Question: im new to django, i created a superuser for the admin page and i installed bootstrap3 as well and put it in the installed app section. My admin page however has no style compared to the tutorial im using
I have bootstrap3 installed and put it in settings.py section. if you need more info you can ask, im new to stack overflow as well

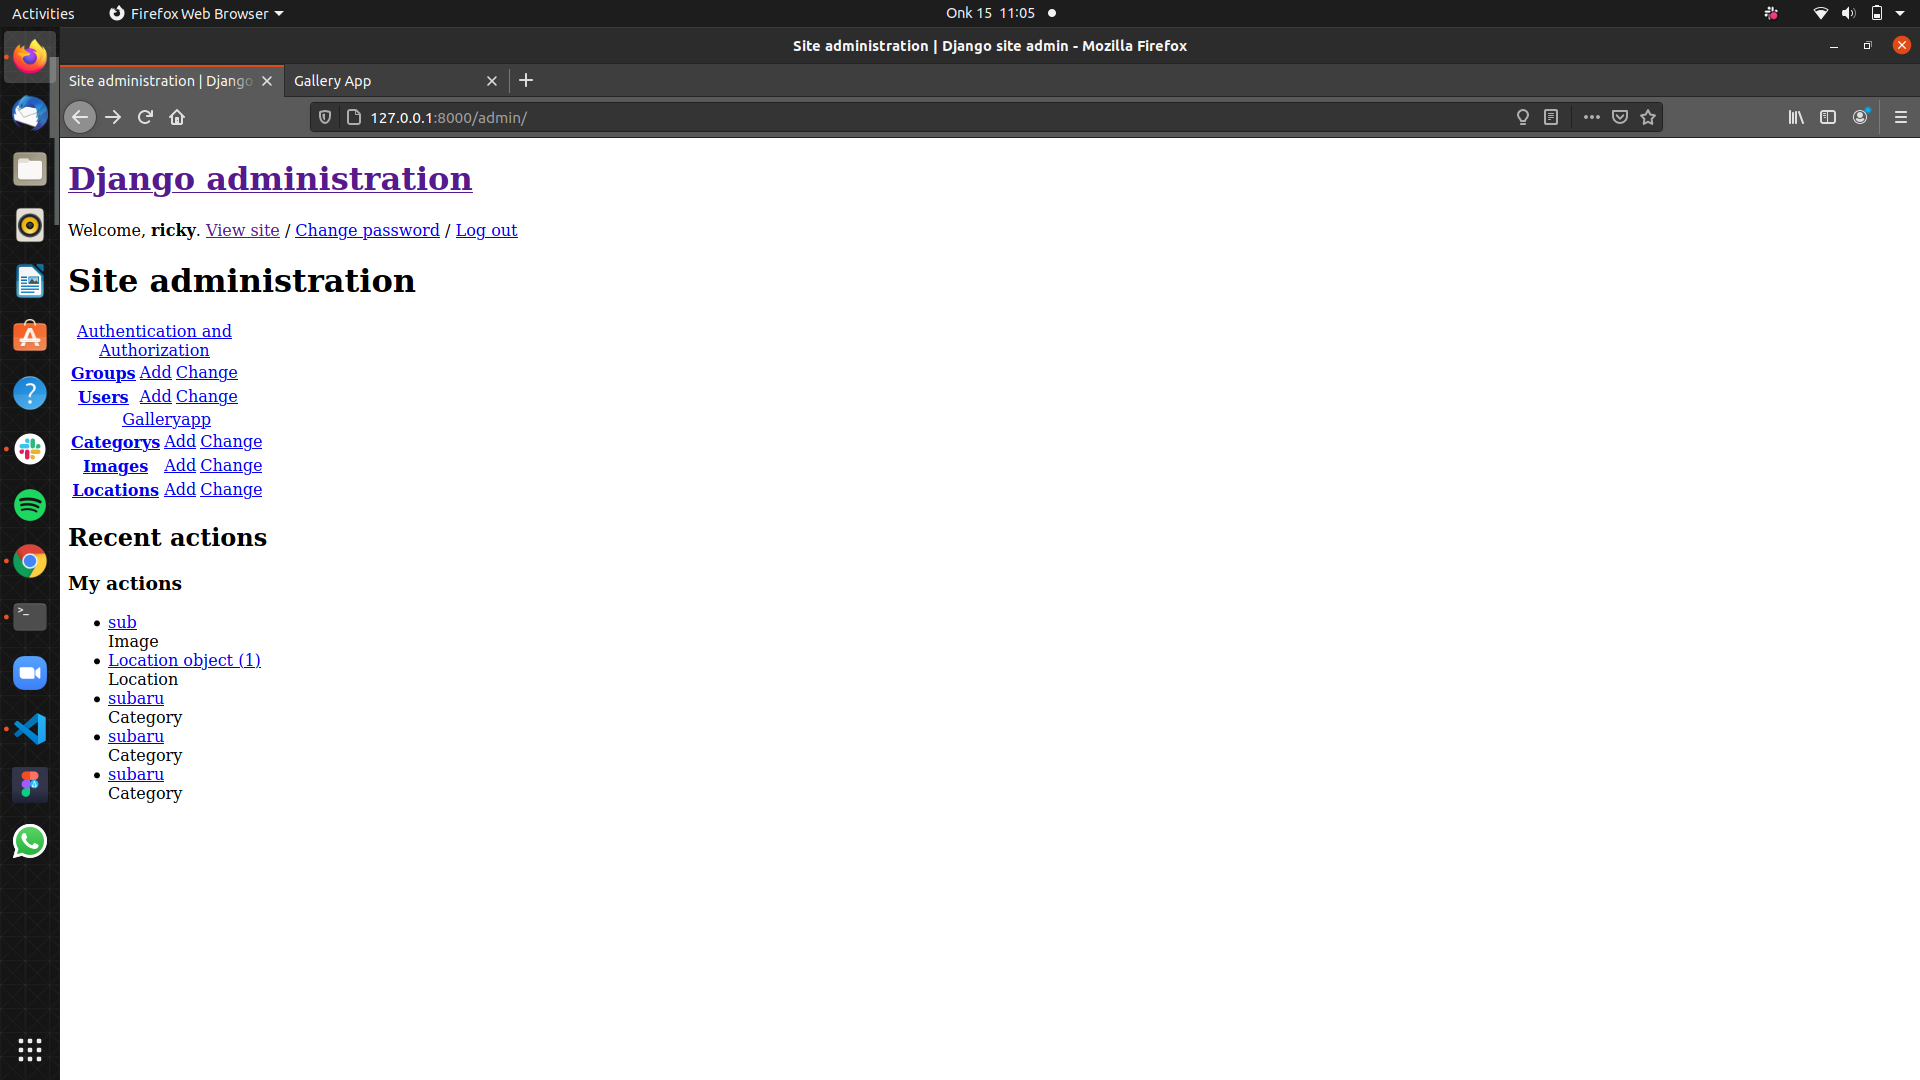
Answer: Your stylesheet (static file) didn't load. To fix this, you need to collect static files. More about it <URL>.
> Deployment
---
django.contrib.staticfiles provides a convenience management command for gathering static files in a single directory so you can serve them easily.
1. Set the STATIC_ROOT setting to the directory from which you'd like to serve these files, for example: STATIC_ROOT = "/var/www/example.com/static/"
2. Run the collectstatic management command: $ python manage.py collectstatic This will copy all files from your static folders into the STATIC_ROOT directory.
3. Use a web server of your choice to serve the files. Deploying static files covers some common deployment strategies for static files.